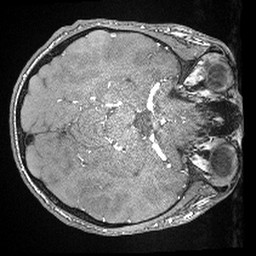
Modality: angio
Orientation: axial
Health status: ill
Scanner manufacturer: siemens
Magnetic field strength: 3 T
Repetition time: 0.021 s
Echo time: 0.00343 s